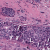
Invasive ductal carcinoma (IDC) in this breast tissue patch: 0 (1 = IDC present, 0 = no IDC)